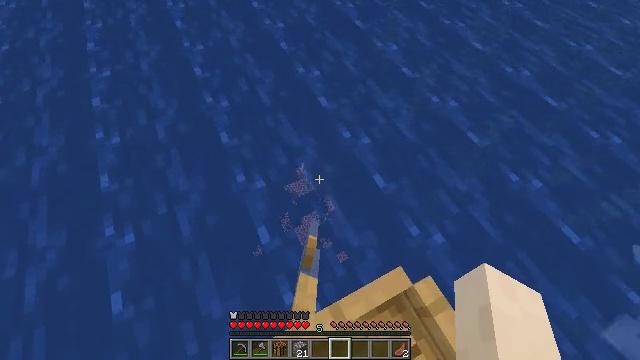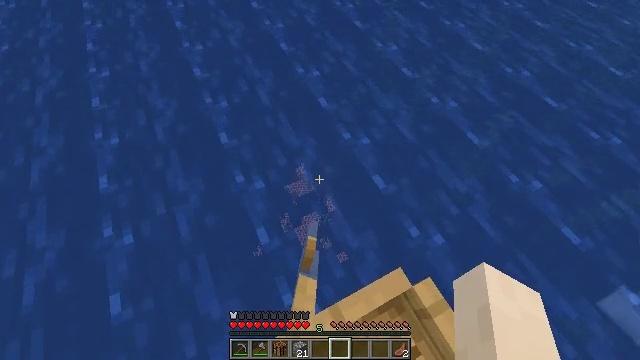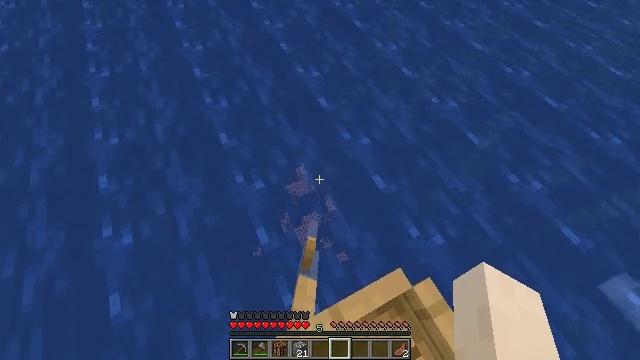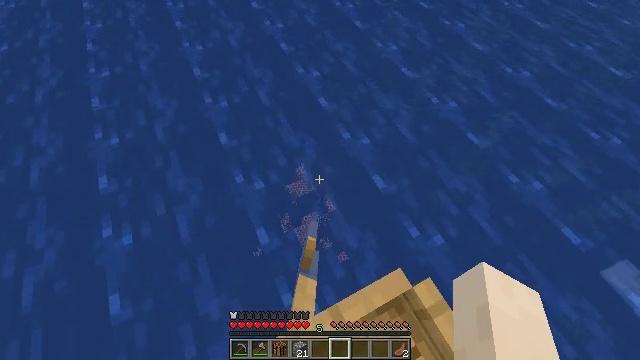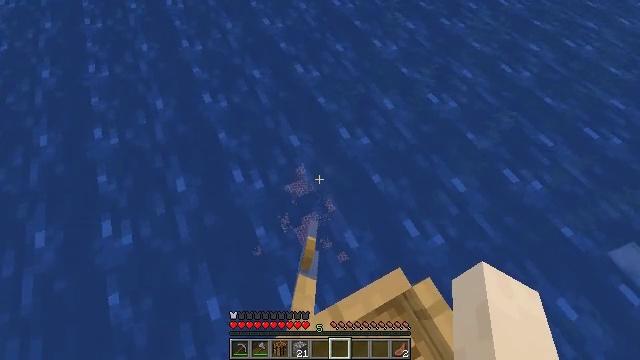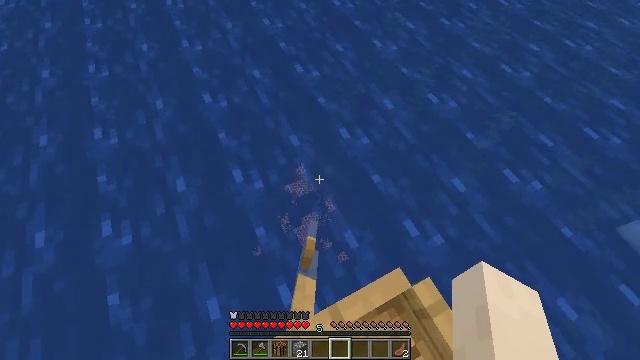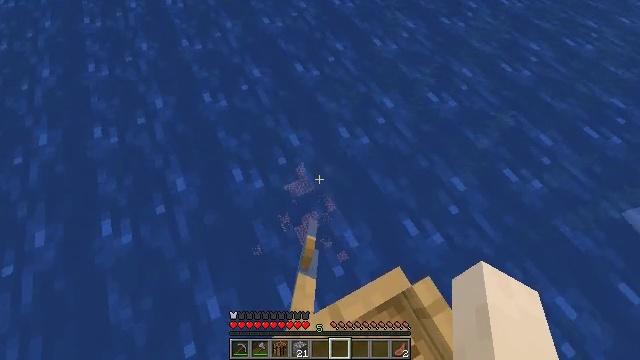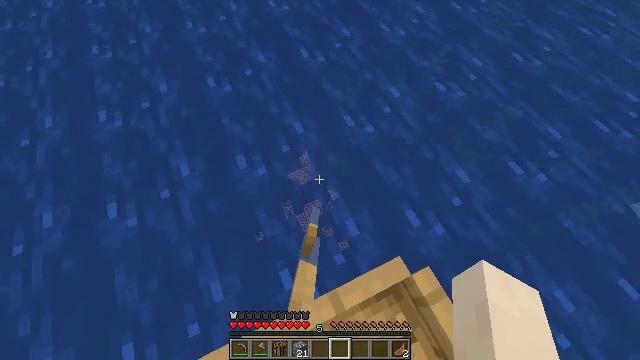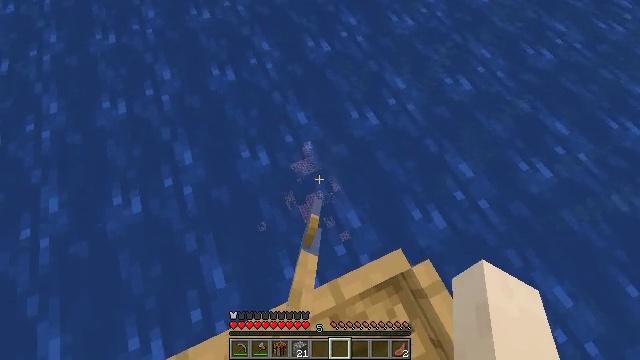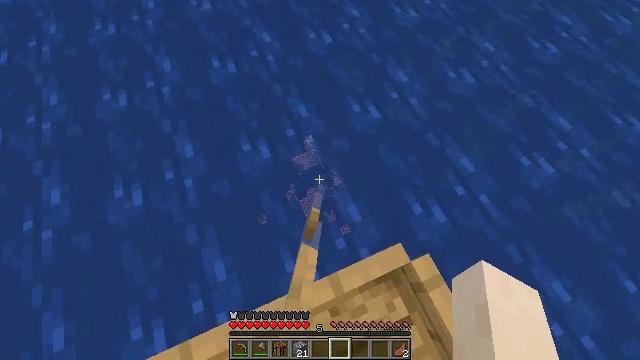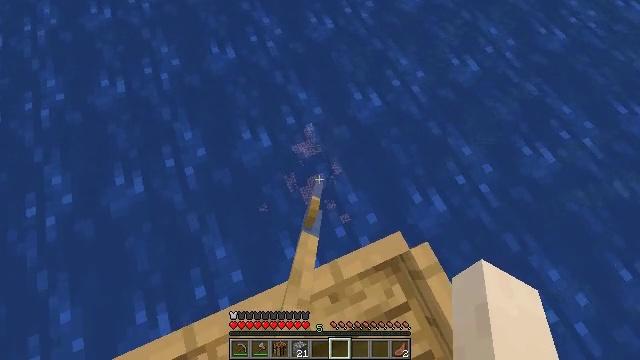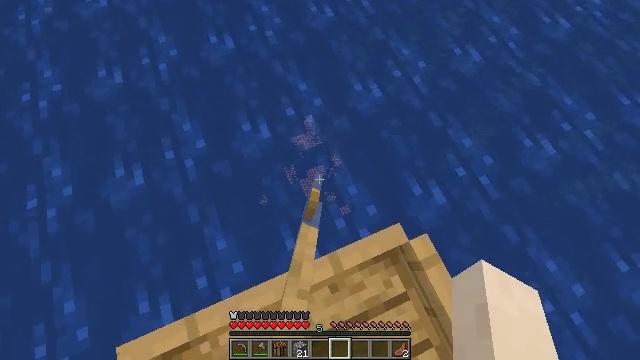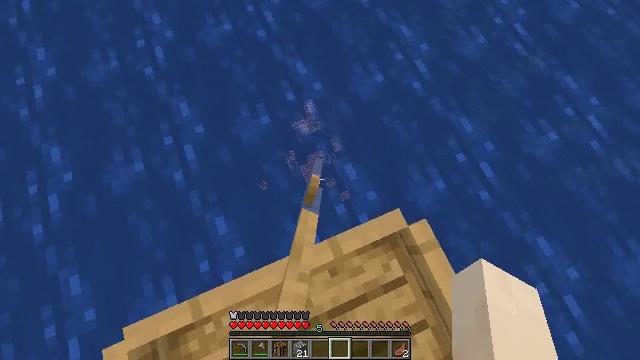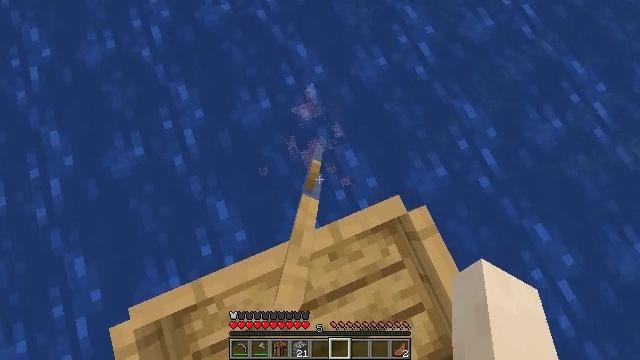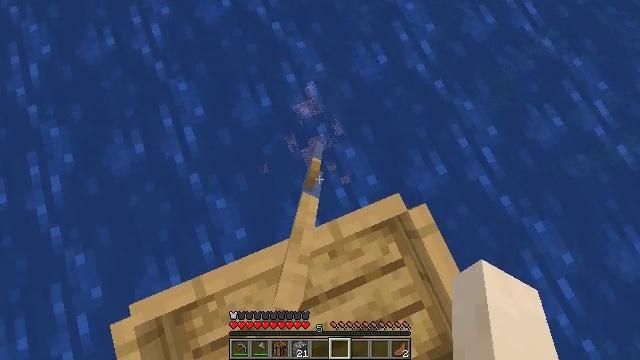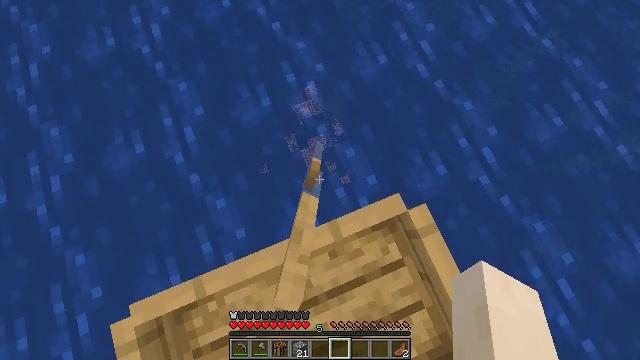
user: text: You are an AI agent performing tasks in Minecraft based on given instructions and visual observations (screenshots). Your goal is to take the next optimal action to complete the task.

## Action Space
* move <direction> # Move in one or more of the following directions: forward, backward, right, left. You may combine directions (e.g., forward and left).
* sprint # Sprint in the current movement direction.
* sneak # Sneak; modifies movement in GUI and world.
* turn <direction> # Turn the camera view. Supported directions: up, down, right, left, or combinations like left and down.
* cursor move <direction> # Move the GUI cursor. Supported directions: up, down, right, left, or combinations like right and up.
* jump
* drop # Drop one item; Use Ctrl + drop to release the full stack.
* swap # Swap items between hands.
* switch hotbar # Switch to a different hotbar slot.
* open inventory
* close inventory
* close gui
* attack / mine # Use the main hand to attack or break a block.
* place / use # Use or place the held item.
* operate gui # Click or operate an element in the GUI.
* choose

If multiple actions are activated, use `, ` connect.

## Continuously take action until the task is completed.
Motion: motion action
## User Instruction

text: Gather kelp plant by attacking it underwater.
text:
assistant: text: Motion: no_op
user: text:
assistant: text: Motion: no_op
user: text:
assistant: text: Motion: no_op
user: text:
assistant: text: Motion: no_op
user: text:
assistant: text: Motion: no_op
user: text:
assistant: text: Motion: no_op
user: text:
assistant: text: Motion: turn left and down
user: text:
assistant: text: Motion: turn left and down
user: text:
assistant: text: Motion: turn down
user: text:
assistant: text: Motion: turn down
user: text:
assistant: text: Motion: turn down
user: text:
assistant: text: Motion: turn down
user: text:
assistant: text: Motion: turn down
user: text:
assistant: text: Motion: no_op
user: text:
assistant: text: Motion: no_op
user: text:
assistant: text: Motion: no_op
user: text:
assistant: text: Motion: no_op
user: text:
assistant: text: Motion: move forward
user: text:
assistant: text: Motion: move forward
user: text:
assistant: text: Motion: move forward
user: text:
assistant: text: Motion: move forward, jump
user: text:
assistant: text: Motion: move forward, jump, switch to hotbar 1
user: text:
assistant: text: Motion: move forward, jump, switch to hotbar 1
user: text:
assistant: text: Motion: move forward, jump, switch to hotbar 1
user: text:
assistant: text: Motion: move forward, jump, switch to hotbar 1
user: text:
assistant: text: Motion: move forward, jump, switch to hotbar 1
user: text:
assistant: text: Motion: move forward
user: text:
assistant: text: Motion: move forward
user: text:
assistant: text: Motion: move forward
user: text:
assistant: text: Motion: move forward